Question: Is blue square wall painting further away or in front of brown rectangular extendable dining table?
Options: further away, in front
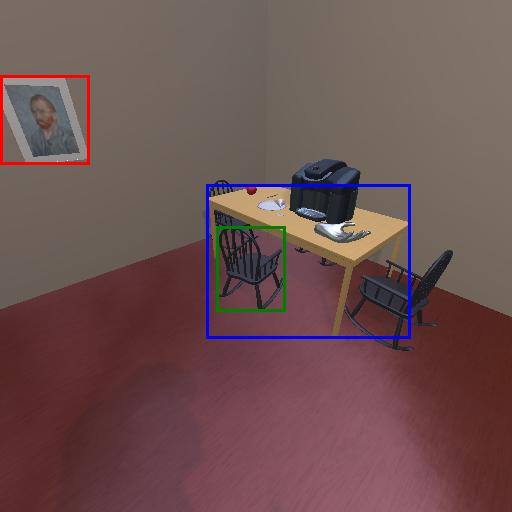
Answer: further away